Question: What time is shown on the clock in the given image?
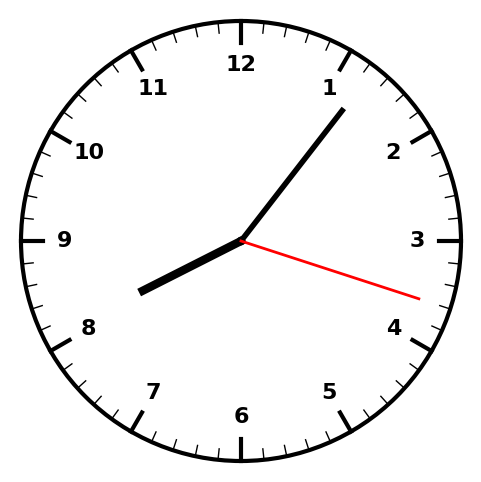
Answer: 08:06:18